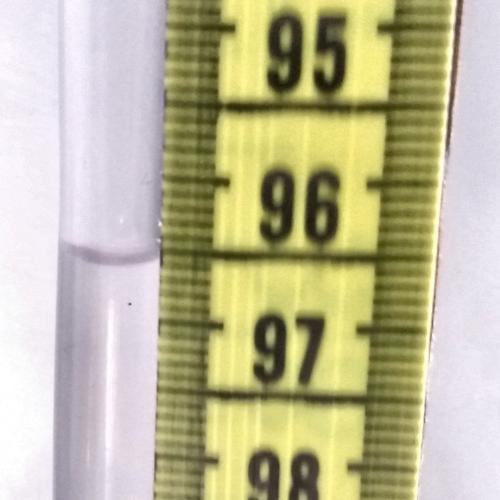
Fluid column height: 96.6 cm